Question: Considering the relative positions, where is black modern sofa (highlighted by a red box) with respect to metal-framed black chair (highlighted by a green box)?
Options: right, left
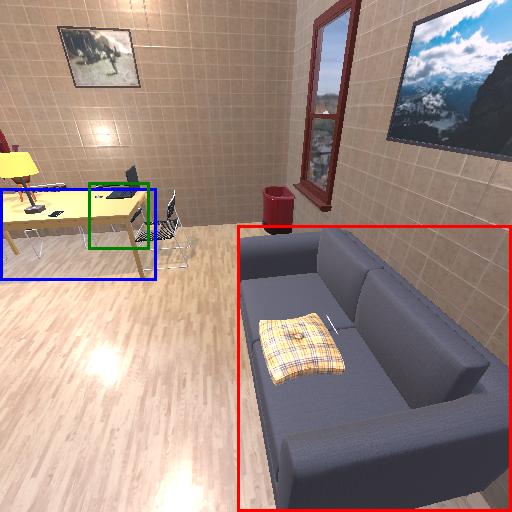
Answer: right